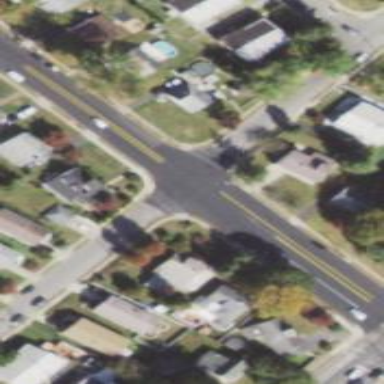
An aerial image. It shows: Marked crossing on the road.